Aerial crown-view tile of a tropical tree (Barro Colorado Island, Panama), acquired 20240611:
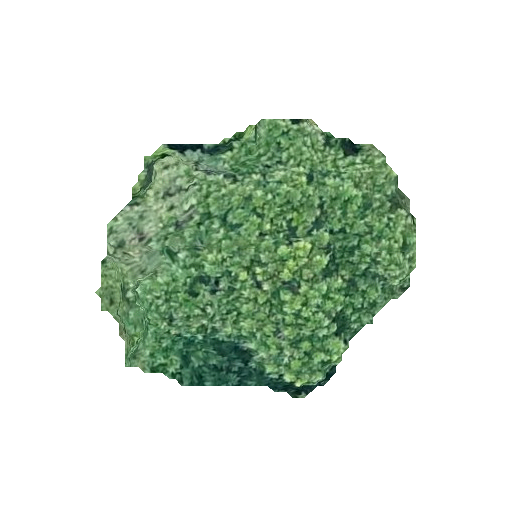
Species: Anacardium excelsum
GBIF accepted scientific name: Anacardium excelsum
Crown area: 102.555 m²